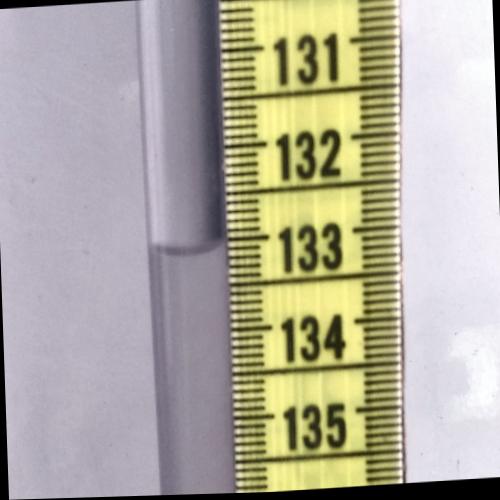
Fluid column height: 133.1 cm